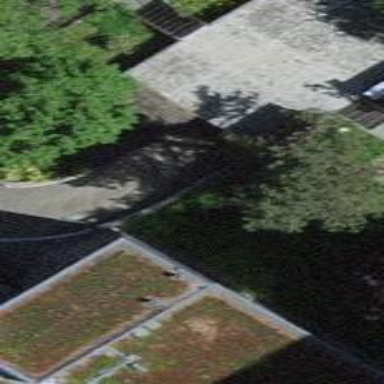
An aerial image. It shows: Parking building.